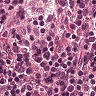
Metastatic tissue present: no